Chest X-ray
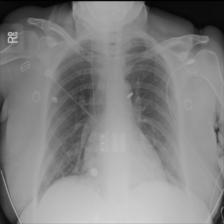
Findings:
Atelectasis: negative
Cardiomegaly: negative
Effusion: negative
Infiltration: negative
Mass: negative
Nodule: negative
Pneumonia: negative
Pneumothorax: negative
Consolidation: negative
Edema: negative
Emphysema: negative
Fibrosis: negative
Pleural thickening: negative
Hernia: negative